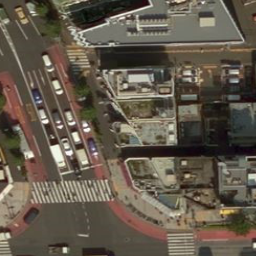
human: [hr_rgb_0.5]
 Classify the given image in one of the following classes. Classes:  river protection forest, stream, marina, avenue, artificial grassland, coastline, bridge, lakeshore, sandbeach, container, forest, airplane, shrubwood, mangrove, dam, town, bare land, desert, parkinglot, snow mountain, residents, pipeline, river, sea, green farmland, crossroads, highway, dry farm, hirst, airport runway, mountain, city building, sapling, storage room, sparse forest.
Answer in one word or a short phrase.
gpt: city building